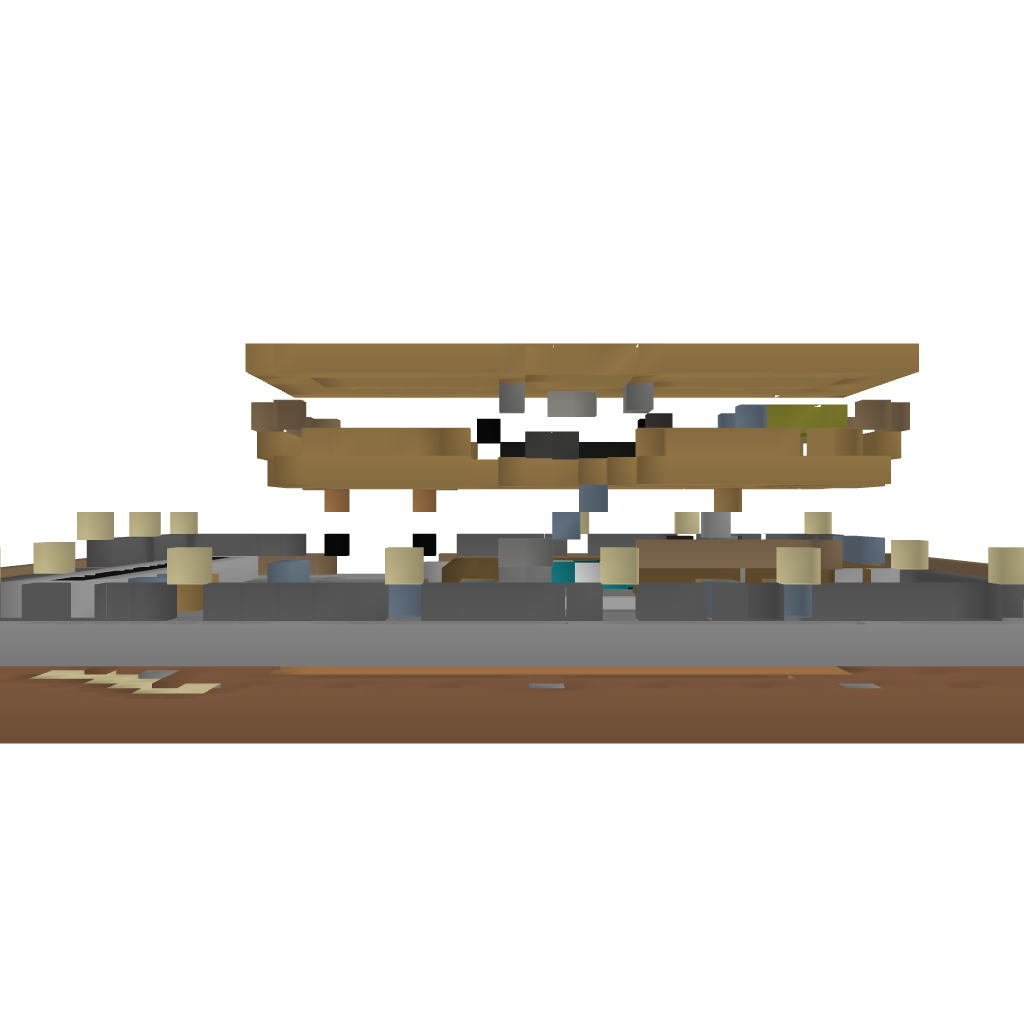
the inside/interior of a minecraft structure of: Simple House 02